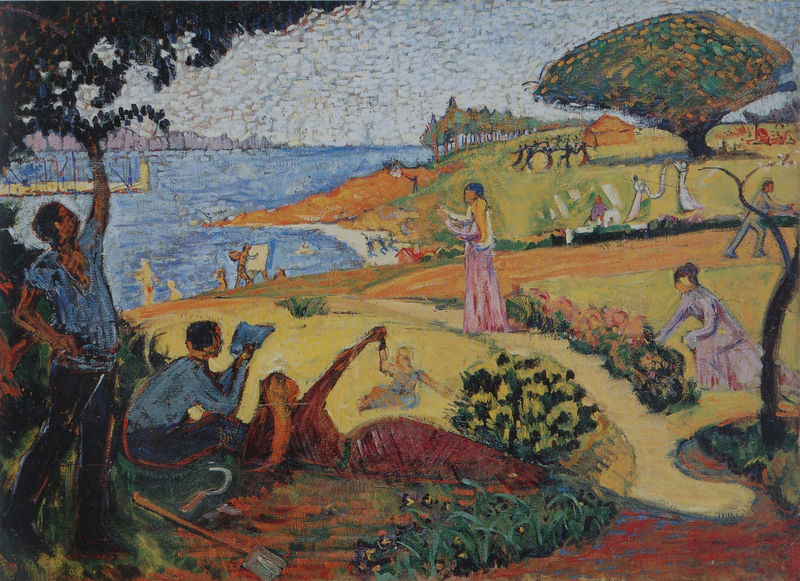
Titel: Entwurf für 'Au temps d'harmonie'
Künstler: Paul Signac
Institution: (Privatsammlung)
Schlagwörter: baum, blau, blätter, gemälde, himmel, laub, mann, meer, nackt, schatten, wasser, weiß, wolken, baden, badende, bäume, cezanne, fluss, frauen, gelb, grün, impressionismus, landschaft, menschen, mädchen, ocker, sand, see, sitzen, stadt, ufer, äste, blume, blumen, braun, bunt, damen, frankreich, frau, haar, kleid, kleider, kreide, licht, männer, orange, pastell, schwarz, skizze, strasse, zeichnung, blüte, blüten, dame, gras, haus, obst, park, parkanlage, rasen, rot, weg, wiese, beige, expressionismus, malerei, rock, tanz, hemd, hose, bluse, falten, halten, stehen, ast, erde, feld, gräser, häuser, hügel, natur, vögel, busch, büsche, gehen, hütte, pfad, sonne, wege, haare, sitzend, stehend, kind, mutter, paar, tochter, pflanze, pflanzen, tanzen, rosa, kinder, garten, gemüse, hellblau, apfel, orangen, pflücken, äpfel, schiff, segel, sommer, strand, bücher, papier, liegen, hosen, moderne, pointilismus, ernte, hemden, sammeln, gebirge, modern, dorf, allee, hecke, lila, tag, violett, van gogh, besucher, arbeiter, hafen, kai, promenade, pier, steg, spielen, zopf, freizeit, lesen, maler, staffelei, nackte, junge, liegend, baumkrone, gauguin, punkte, harmonie, kirschen, bad, spiel, paradies, südsee, bücken, buch, sandstrand, ideal, urlaub, farbflächen, hocken, beeren, sichel, zeitung, knien, punkt, stilisiert, malen, gestalten, liebespaar, badehose, badender, beet, beete, gärtner, gebückt, seurat, signac, leser, reigen, drachen, schaufel, spaten, kirsche, sense, zelt, pointillismus, farbpunkte, jachten, yachten, flussufer, hecken, blumenbeete, farbige version, giftgrün, grasgrün, grlb, hafenanlage, hawai, kreid, lustgarten, ornge, pastellkreide, yachthafen, ölkreide